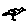
Label: bird